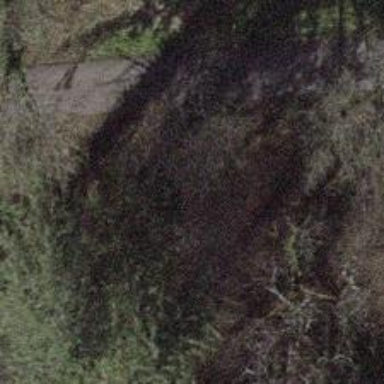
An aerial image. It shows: Dirt steps along the road.